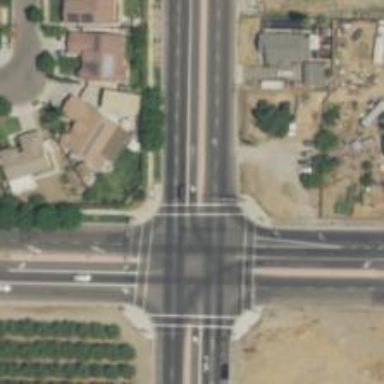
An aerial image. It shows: Crossing with line markings on the road.